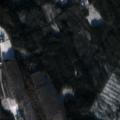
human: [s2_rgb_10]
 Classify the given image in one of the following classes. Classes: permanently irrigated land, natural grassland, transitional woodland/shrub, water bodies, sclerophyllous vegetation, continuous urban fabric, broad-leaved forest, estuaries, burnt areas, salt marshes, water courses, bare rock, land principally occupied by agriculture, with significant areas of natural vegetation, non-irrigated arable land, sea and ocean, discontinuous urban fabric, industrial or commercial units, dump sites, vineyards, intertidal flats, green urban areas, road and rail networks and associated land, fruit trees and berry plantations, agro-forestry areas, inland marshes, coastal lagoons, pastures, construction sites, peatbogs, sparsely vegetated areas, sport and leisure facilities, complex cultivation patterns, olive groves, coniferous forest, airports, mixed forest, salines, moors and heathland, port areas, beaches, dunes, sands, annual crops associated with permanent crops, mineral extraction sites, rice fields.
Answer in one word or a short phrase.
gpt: broad-leaved forest, coniferous forest, mixed forest, transitional woodland/shrub